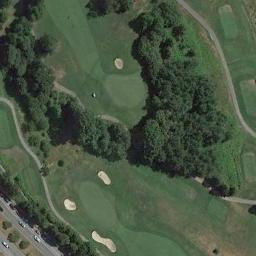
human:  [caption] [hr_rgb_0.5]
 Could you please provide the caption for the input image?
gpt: There are two parallel paths from top left to bottom right .

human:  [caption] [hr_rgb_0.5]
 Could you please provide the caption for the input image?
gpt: There are a few bunkers, A few paths and many trees on a large green lawn on the golf course with several cars on the road next to the golf course .

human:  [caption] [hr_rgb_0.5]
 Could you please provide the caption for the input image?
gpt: The golf course has some putting greens, Fairways, Barrier trees and sandpits and a freeway is next to the golf course .

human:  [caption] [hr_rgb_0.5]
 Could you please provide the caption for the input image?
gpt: There are many trees near the golf course .

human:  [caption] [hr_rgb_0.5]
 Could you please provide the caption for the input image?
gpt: There are four bunkers on the golf course near the street .